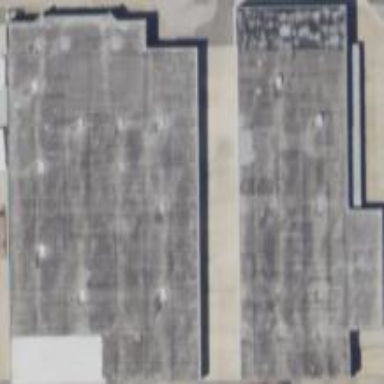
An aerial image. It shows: Storage rental shop located in building.